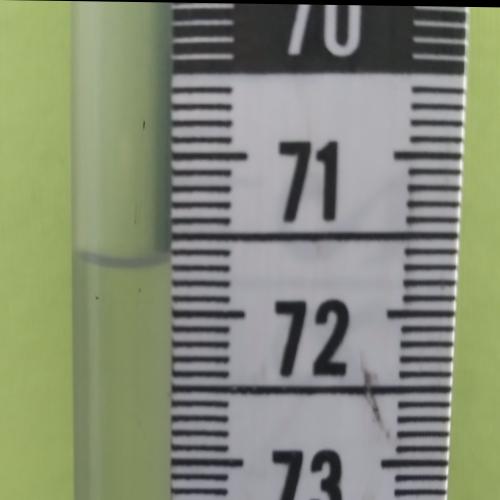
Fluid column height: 71.7 cm